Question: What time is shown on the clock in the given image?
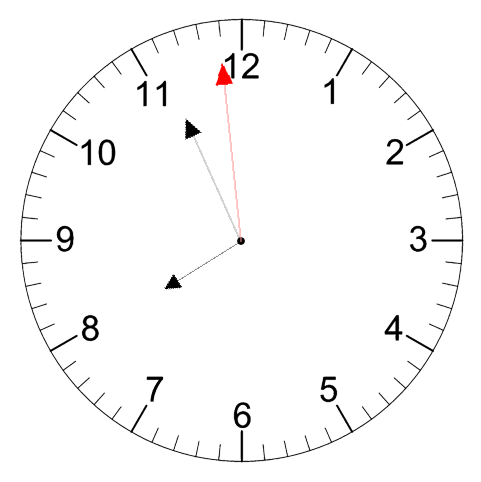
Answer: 07:55:59